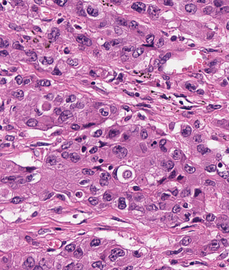
Tumor epithelial tissue: yes
Tumor-associated stroma tissue: yes
Normal tissue: no